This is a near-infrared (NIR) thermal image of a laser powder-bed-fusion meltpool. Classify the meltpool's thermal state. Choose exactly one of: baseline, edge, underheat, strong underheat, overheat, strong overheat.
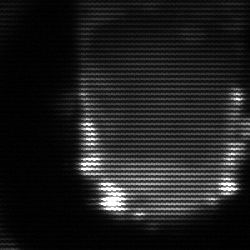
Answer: baseline